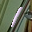
Label: 1